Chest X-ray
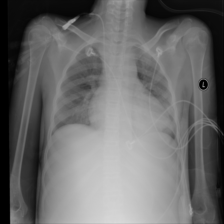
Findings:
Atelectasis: negative
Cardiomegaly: negative
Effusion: negative
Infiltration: negative
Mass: negative
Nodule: negative
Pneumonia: negative
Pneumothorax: negative
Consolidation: negative
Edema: negative
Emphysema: negative
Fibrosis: negative
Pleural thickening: negative
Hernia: negative